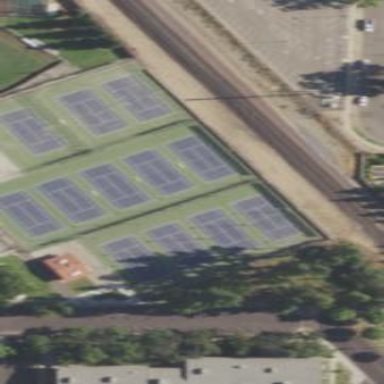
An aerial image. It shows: Tennis court on pitch.